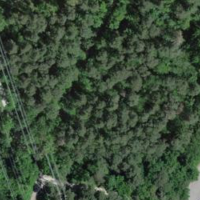
EUNIS habitat code: 44
Species observed at this site:
Prunus spinosa